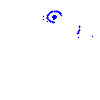
Particle: electron